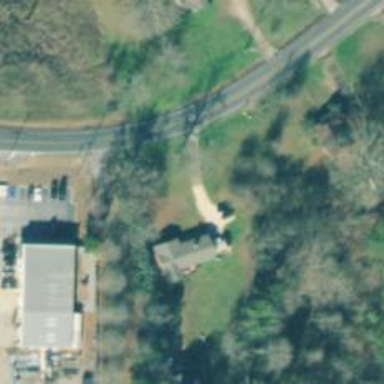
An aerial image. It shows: Driveway.